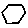
Label: hexagon